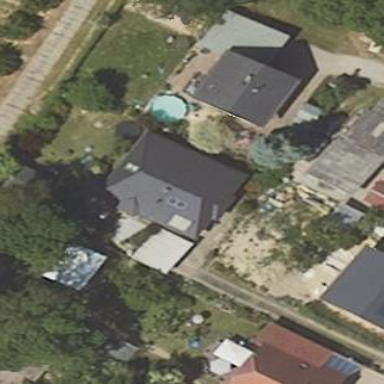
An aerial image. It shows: Simple and straightforward house.